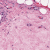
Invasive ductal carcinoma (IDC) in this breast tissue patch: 0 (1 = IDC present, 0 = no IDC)